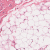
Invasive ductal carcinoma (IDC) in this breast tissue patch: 0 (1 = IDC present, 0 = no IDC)